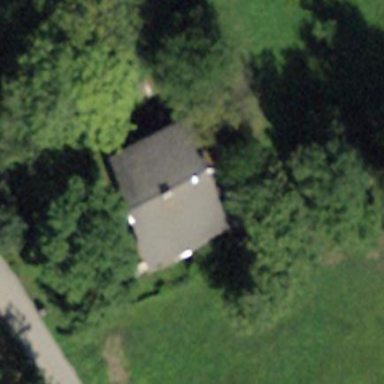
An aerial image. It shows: Simple and straightforward house.